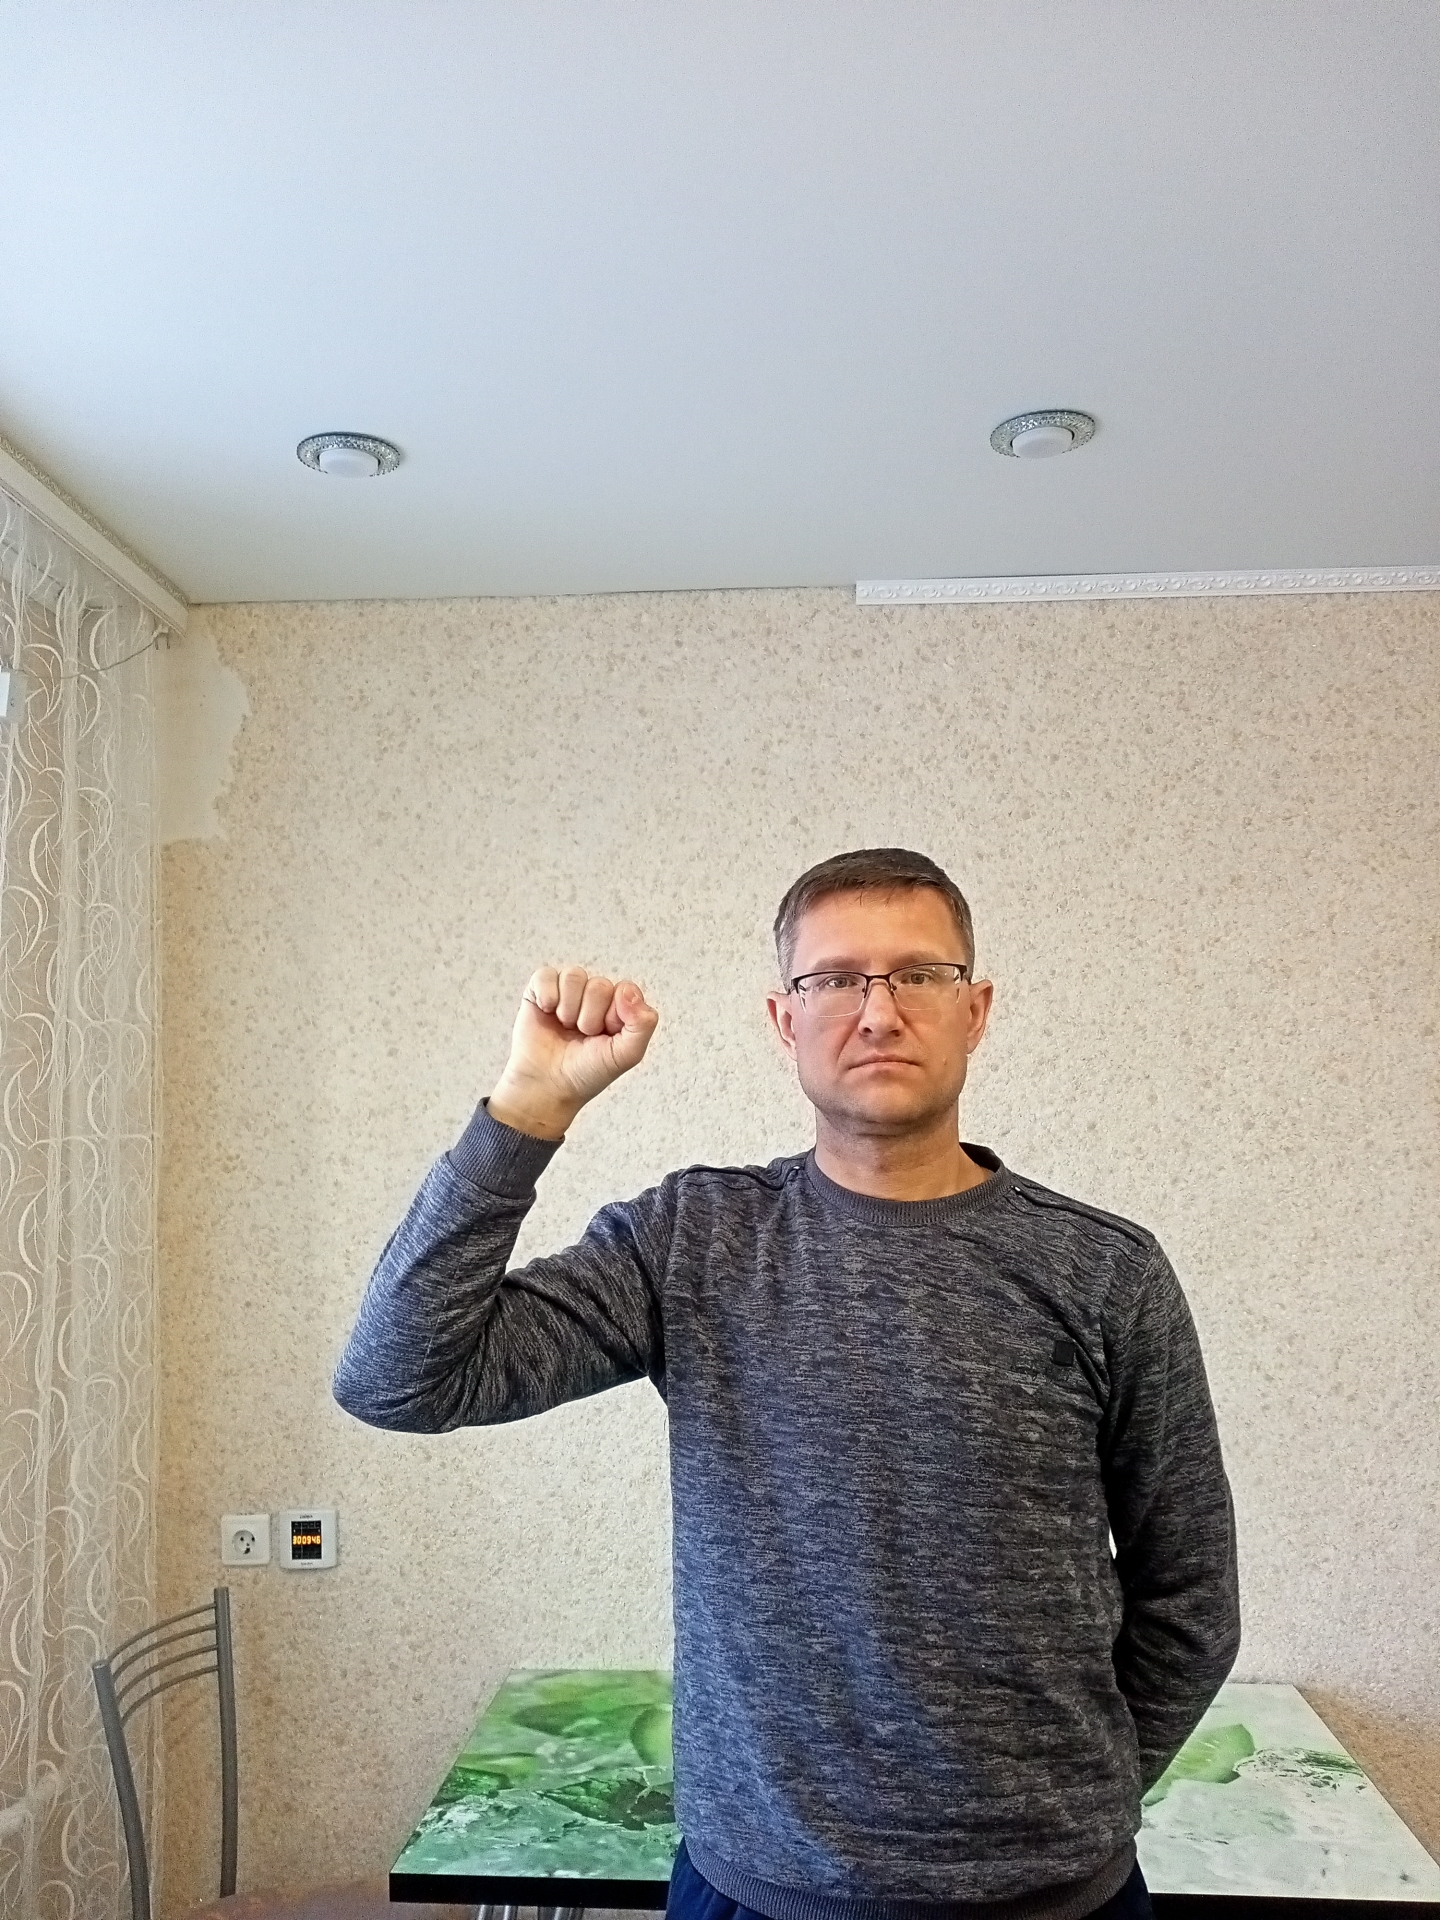
Label: clear